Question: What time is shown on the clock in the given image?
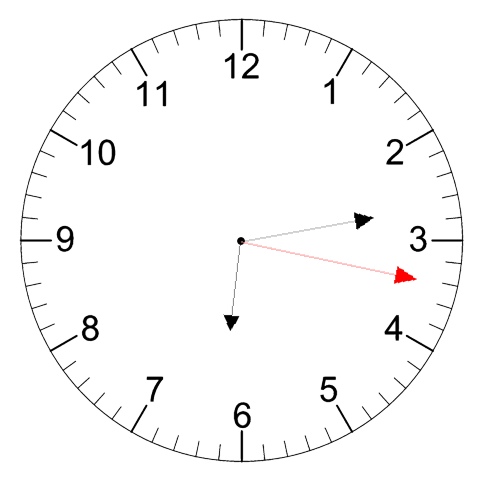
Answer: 06:13:17